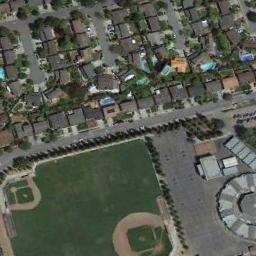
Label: baseball_diamond